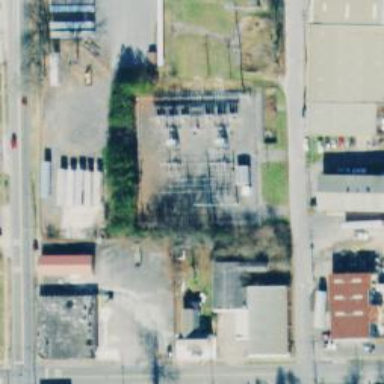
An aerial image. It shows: Distribution power substation secured by fence.